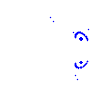
Particle: proton